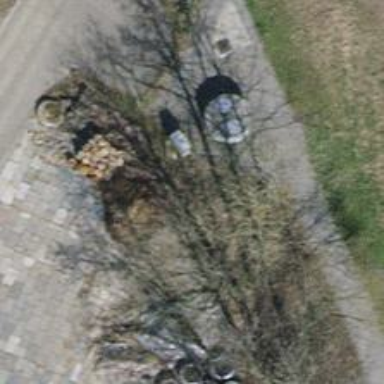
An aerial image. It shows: Chimney that is man-made.